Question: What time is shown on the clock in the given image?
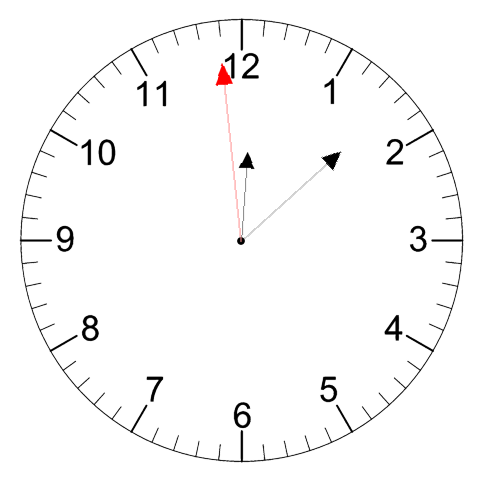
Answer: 12:07:59